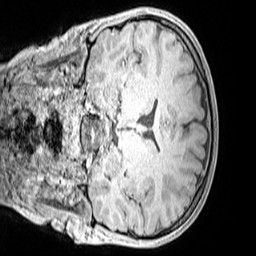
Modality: MP2RAGE
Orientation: coronal
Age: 12
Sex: male
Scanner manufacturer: siemens
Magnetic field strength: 3 T
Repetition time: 4 s
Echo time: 0.00299 s